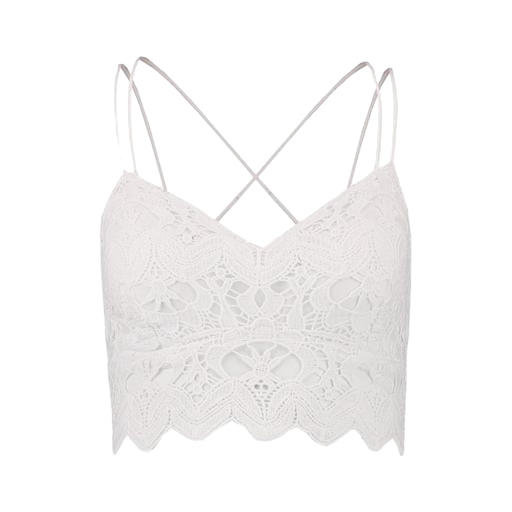
white lace crop top, white floral lattice lace crop top, white layla boutique lace crop top, white background